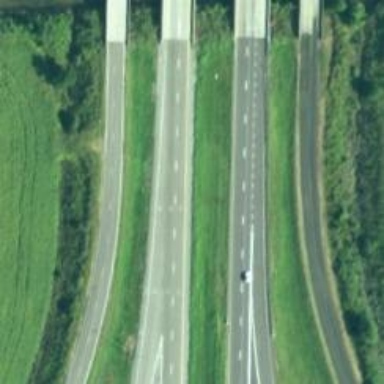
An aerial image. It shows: Motorway junction.